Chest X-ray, PA view. Patient: 26 years old, sex M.
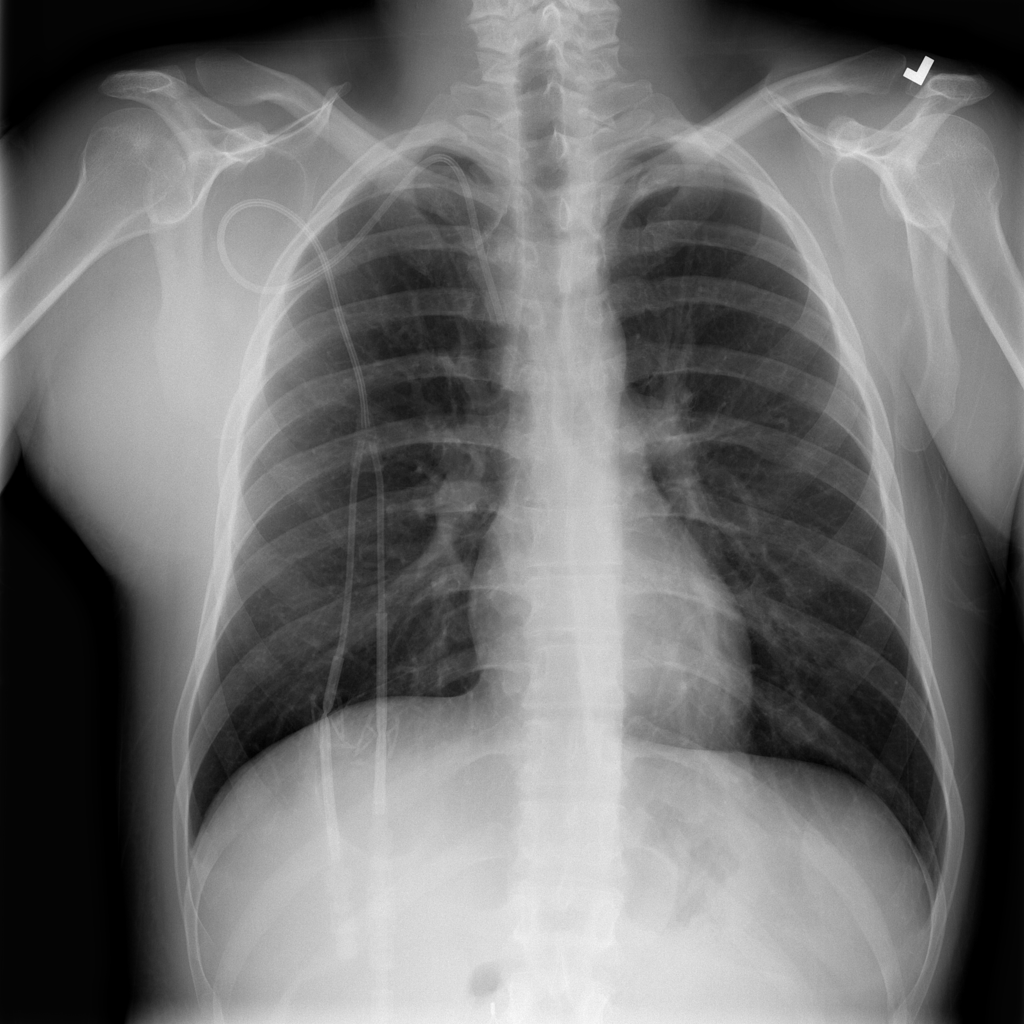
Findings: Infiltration